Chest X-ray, PA view. Patient: 48 years old, sex F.
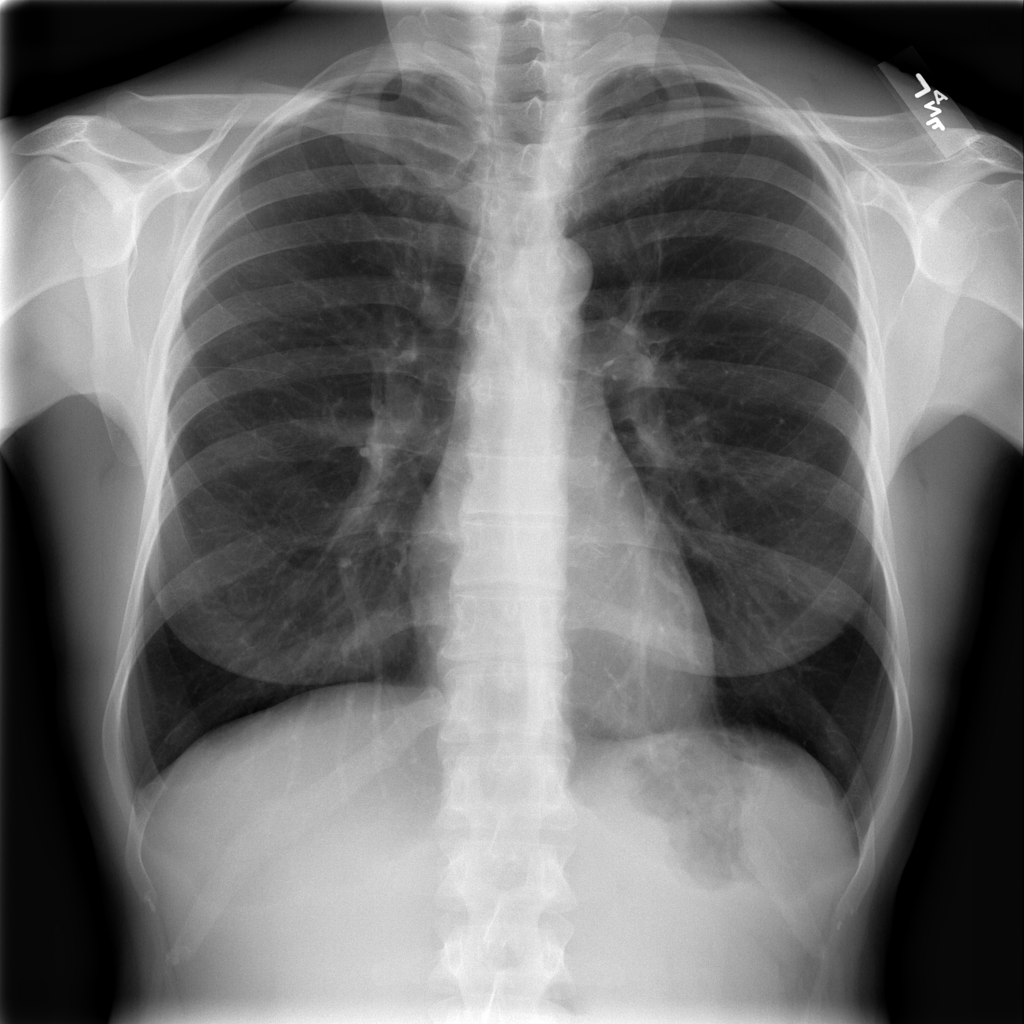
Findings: No Finding